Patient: sex F, age 31
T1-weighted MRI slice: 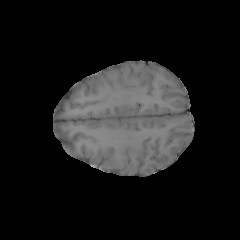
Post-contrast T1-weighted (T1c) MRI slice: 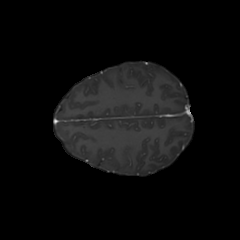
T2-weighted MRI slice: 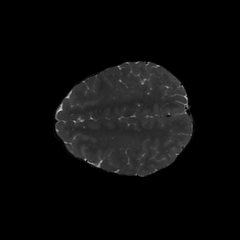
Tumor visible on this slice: no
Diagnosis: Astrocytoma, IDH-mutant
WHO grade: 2